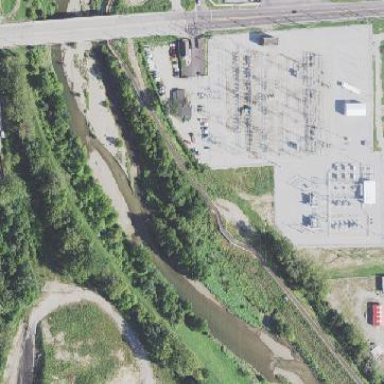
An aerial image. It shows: Substation for power supply.